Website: macys
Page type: receipt
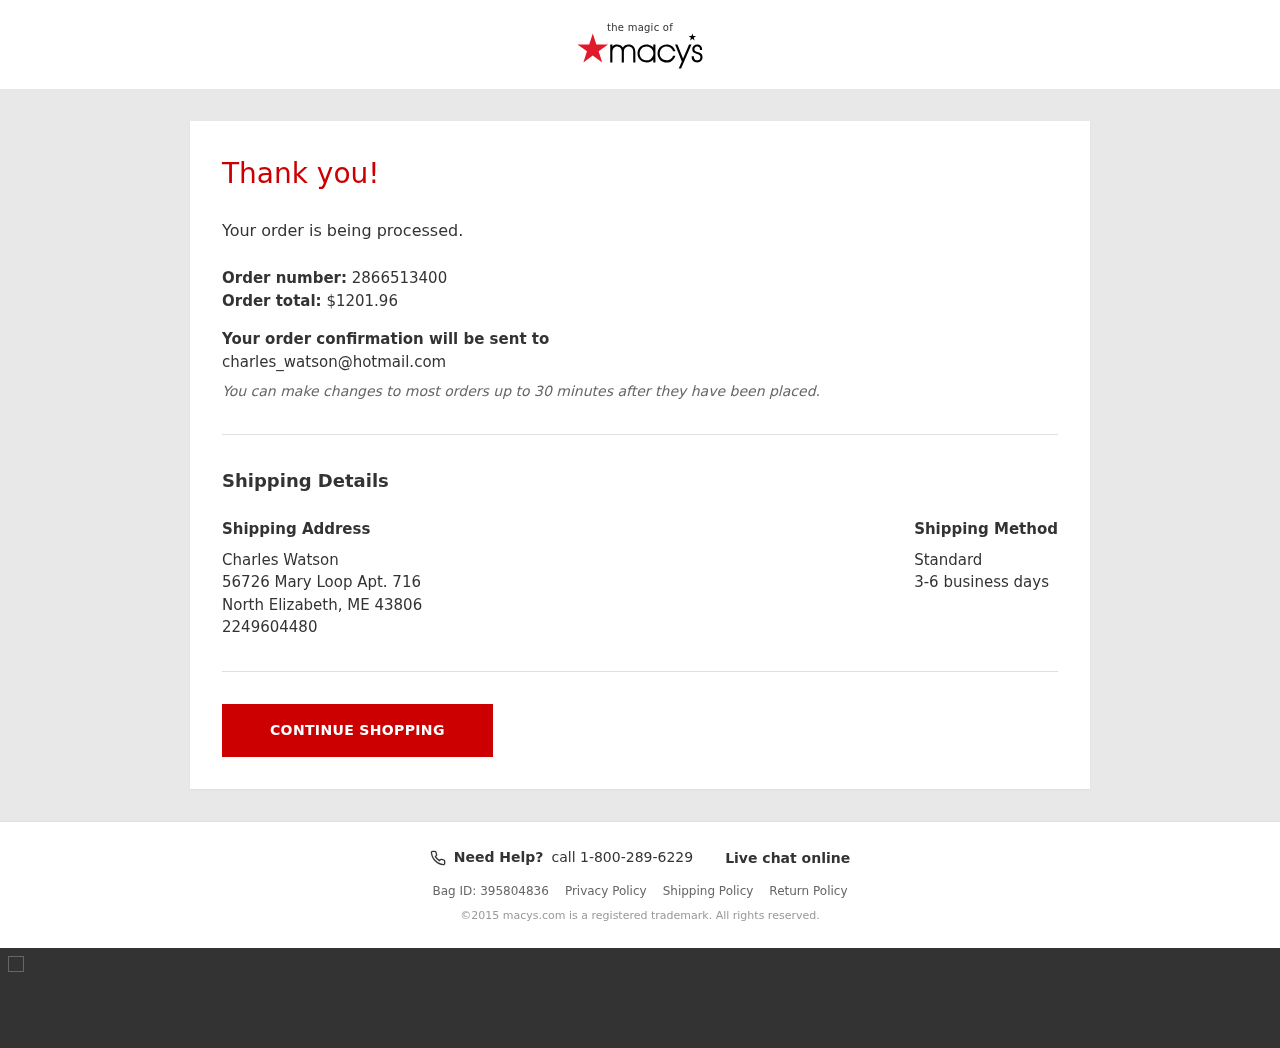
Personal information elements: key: PII_CITY_STATE_ZIP
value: North Elizabeth, ME 43806
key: PII_EMAIL
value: charles_watson@hotmail.com
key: PII_FULLNAME
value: Charles Watson
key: PII_PHONE
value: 2249604480
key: PII_STREET
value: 56726 Mary Loop Apt. 716
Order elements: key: ORDER_ID
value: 2866513400
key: ORDER_TOTAL
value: $1201.96